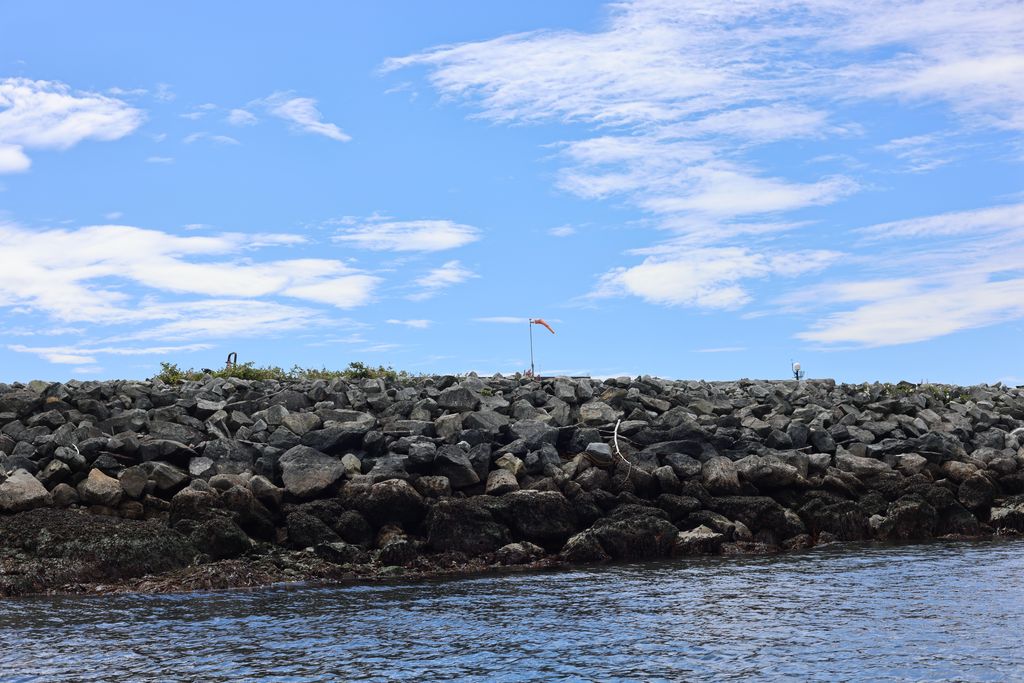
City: victoria